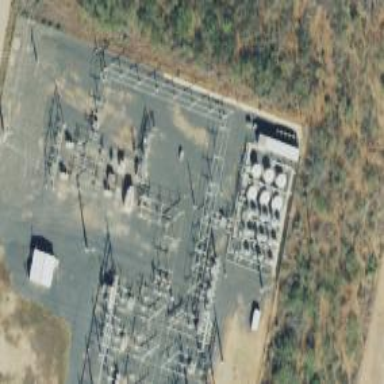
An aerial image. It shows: Switch used for power control.